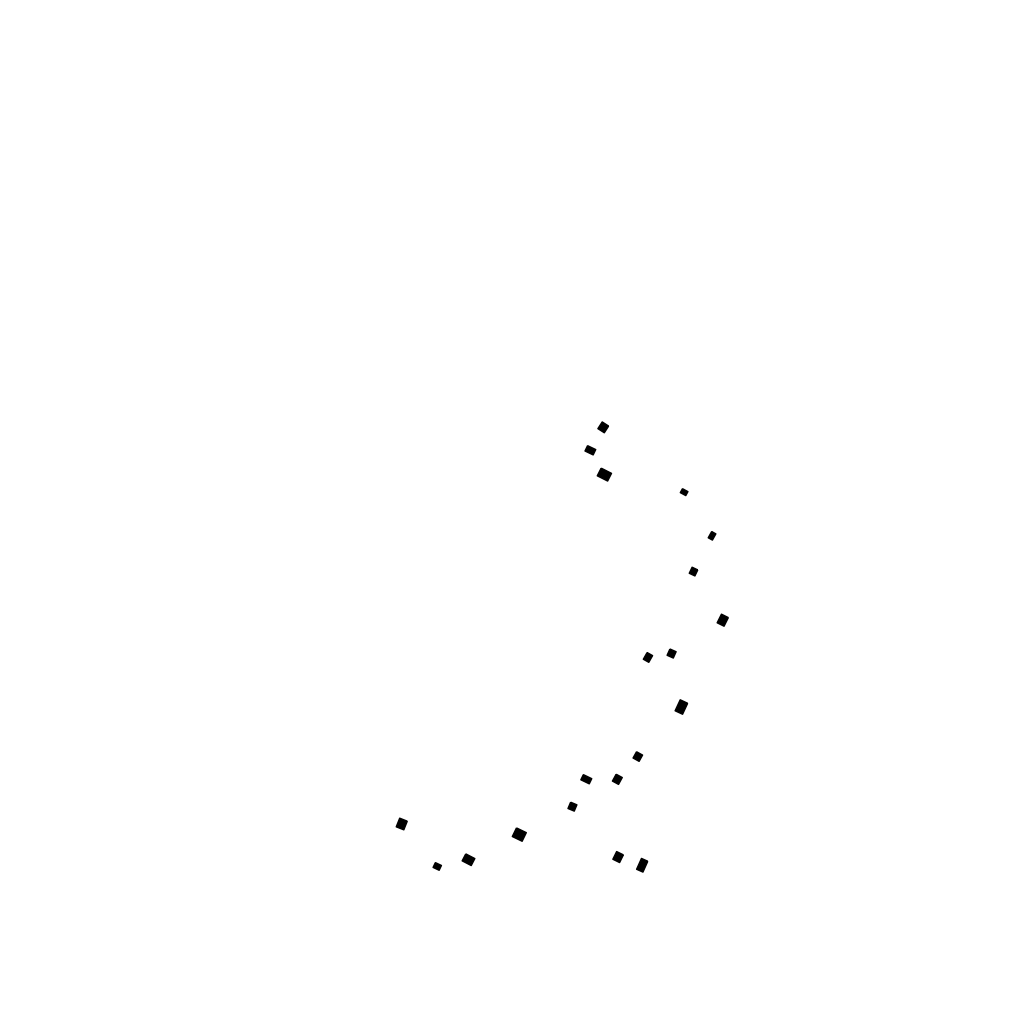
Tags: overhead vector_map, individual_rise, density_1, Building, 1.0 km²